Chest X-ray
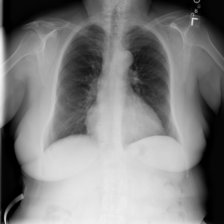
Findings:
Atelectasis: negative
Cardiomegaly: positive
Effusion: negative
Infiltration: negative
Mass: negative
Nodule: negative
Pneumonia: negative
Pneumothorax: negative
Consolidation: negative
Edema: negative
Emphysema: negative
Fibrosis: negative
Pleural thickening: negative
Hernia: negative